Question: I have a div with this CSS:
'''
.noise{background-image: url('../images/template/noise.png');
height:100%;
left:0;
min-height:100%;
min-width:100%;
position:absolute;
top:0;
width:100%;
z-index:98!important;}
'''
It has a noise PNG. The problem is that if viewport is longer that window, it doesn't repeat full screen.
See image:

I know that I could extend it via jquery, but, for sake to learn, is there a CSS-only tricks?
I hope I'm clear, thank you very much!
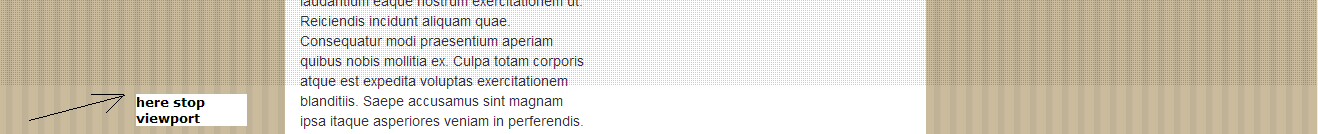
Answer: Try 'position:fixed' instead of 'position:absolute'